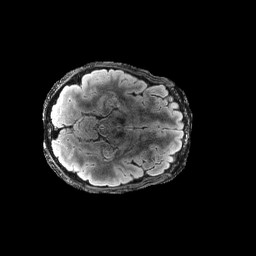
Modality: FLAIR
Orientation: axial
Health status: ill
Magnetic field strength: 3 T